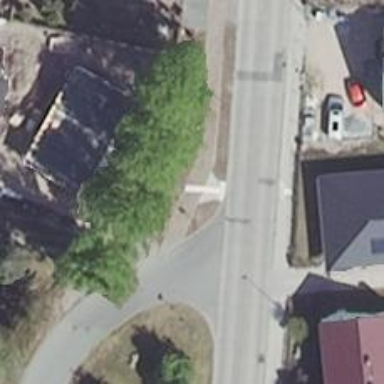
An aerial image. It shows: Unmarked crossing on footway.